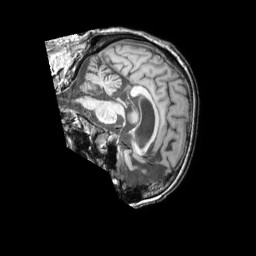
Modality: T1w
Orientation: sagittal
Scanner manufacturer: philips
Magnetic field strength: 3 T
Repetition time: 0.009869 s
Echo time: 0.004603 s